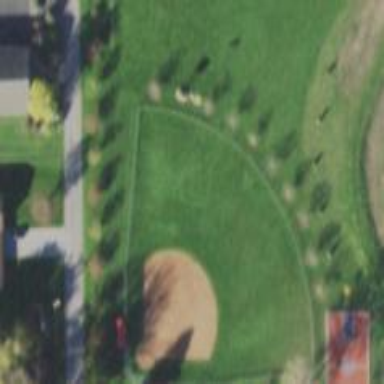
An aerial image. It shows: Baseball pitch for leisure land.